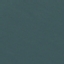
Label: SeaLake